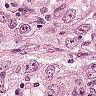
Metastatic tissue present: yes